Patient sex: F
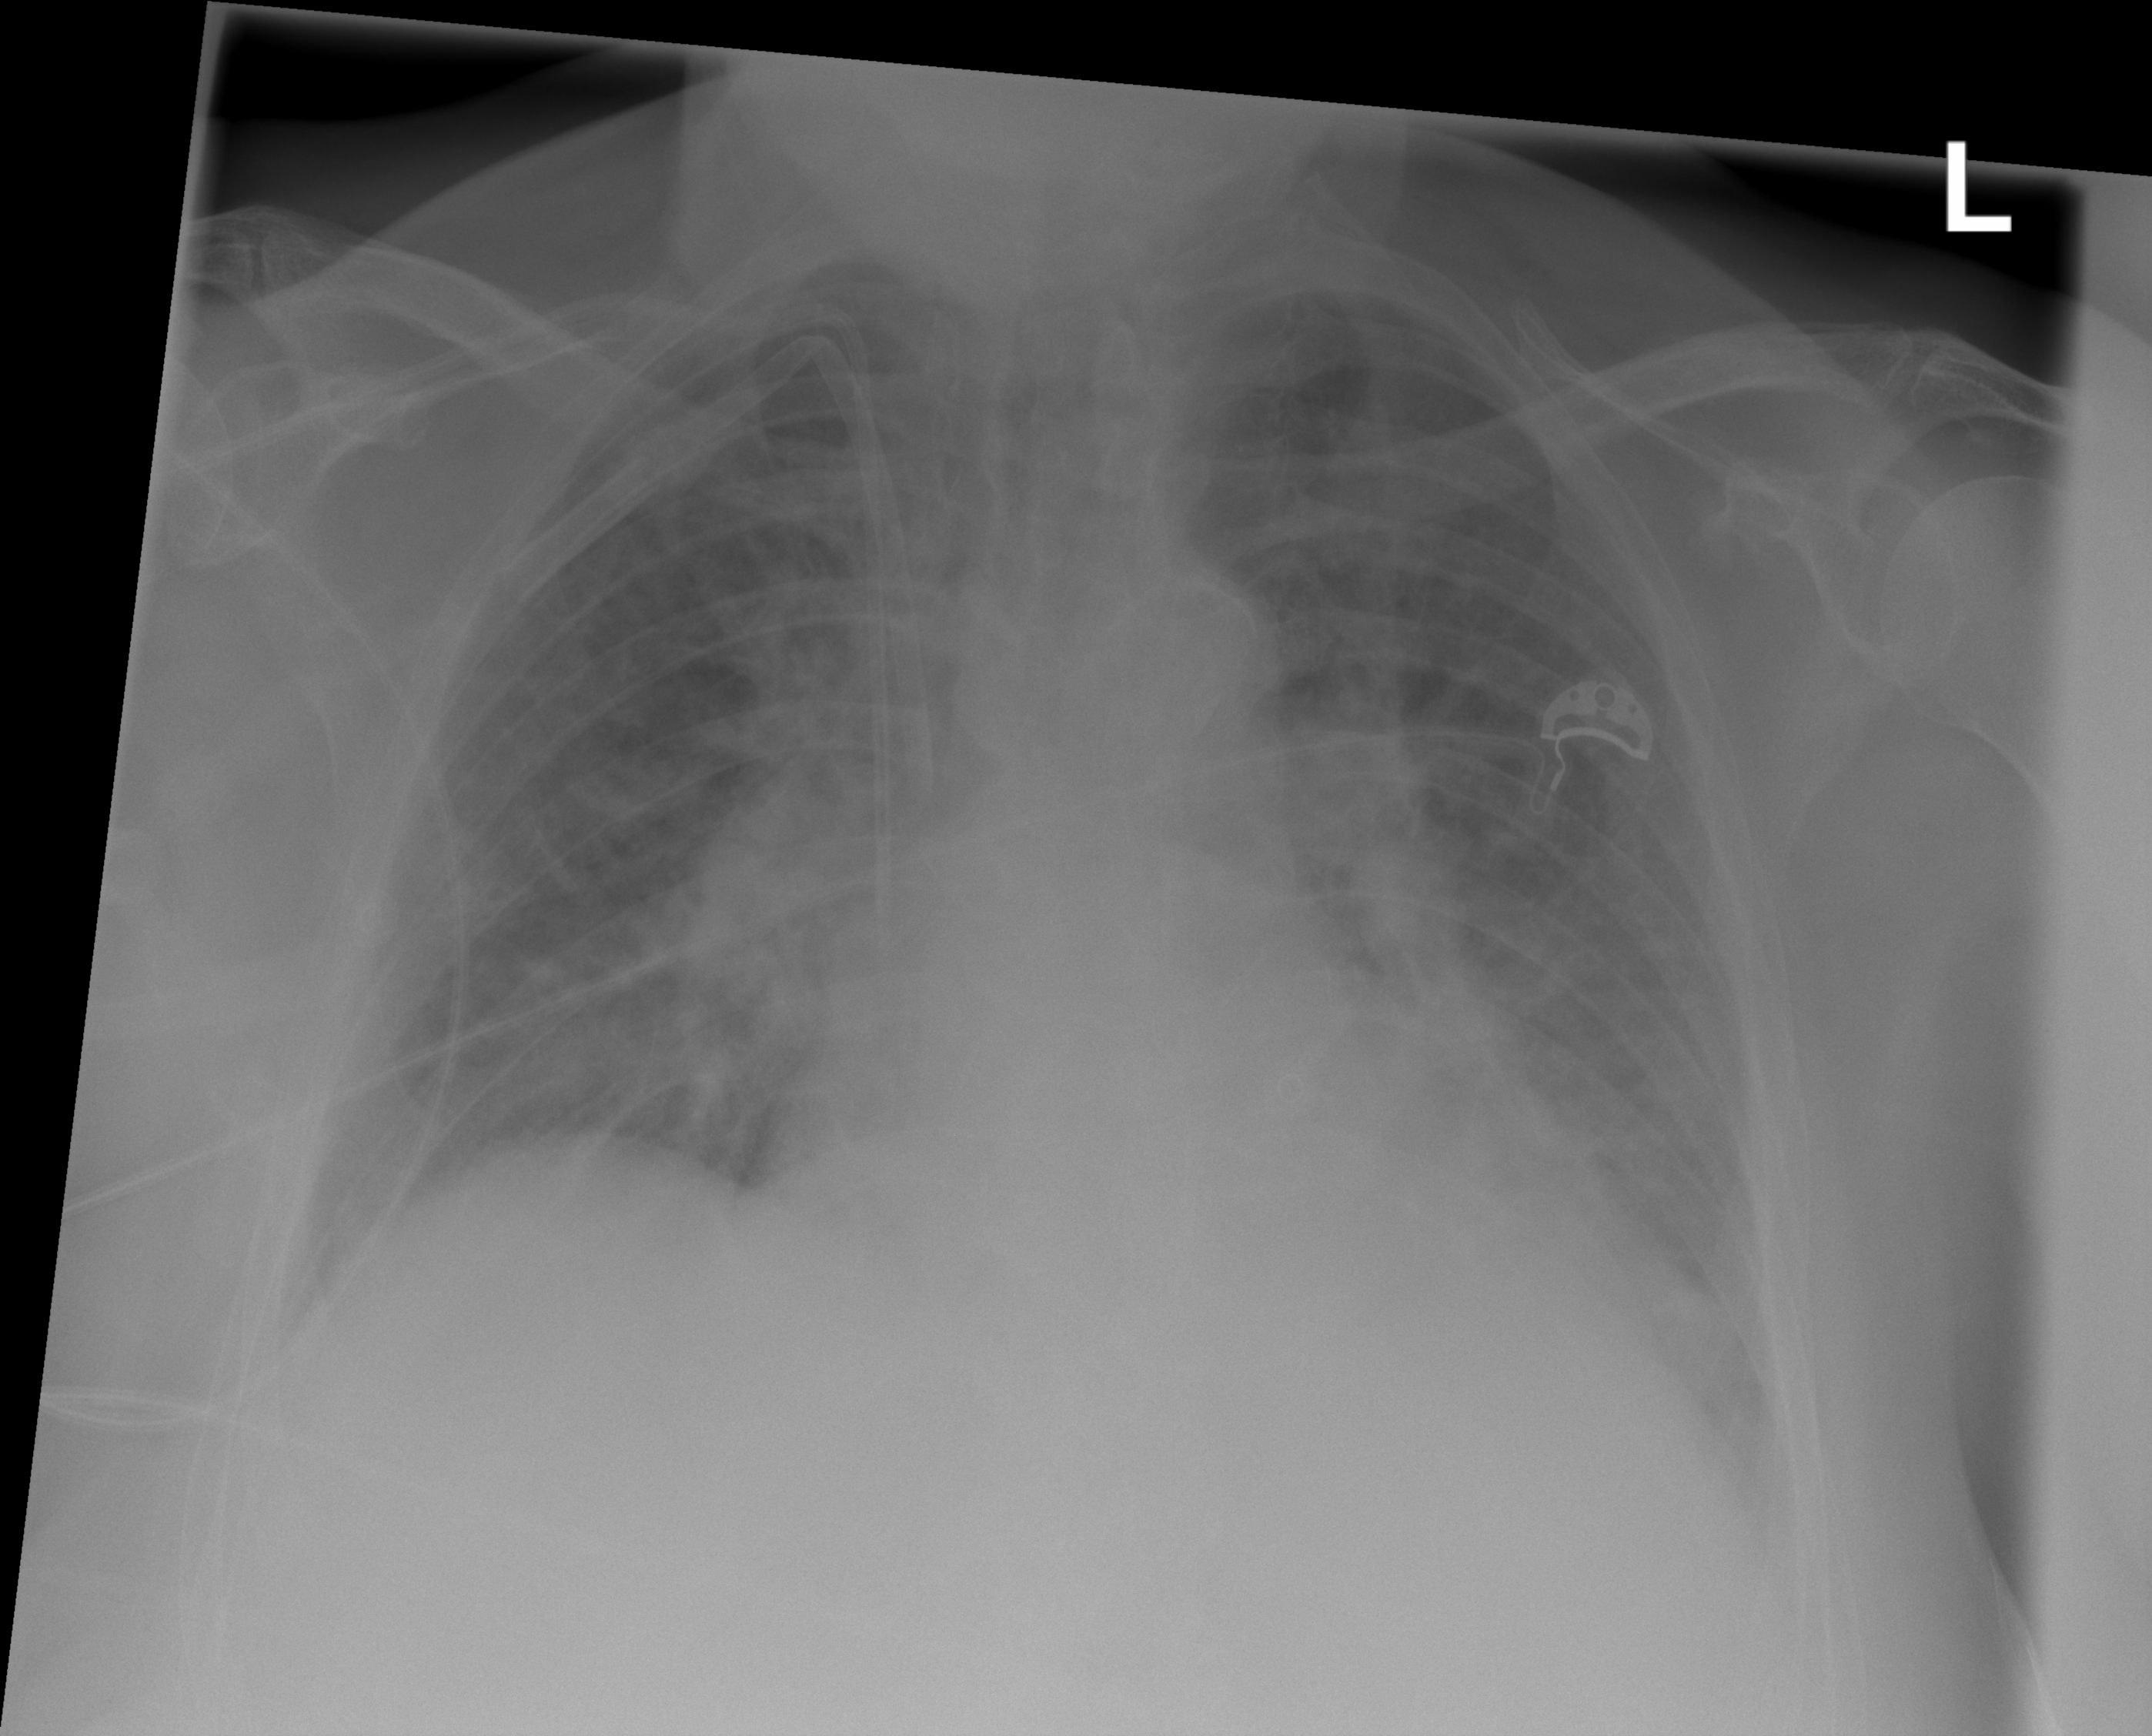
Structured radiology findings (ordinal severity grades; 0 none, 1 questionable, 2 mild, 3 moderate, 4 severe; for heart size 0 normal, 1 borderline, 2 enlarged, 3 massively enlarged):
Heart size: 2
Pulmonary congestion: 2
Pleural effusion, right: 0
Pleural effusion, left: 2
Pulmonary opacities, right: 2
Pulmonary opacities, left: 2
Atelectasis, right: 2
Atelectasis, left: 3